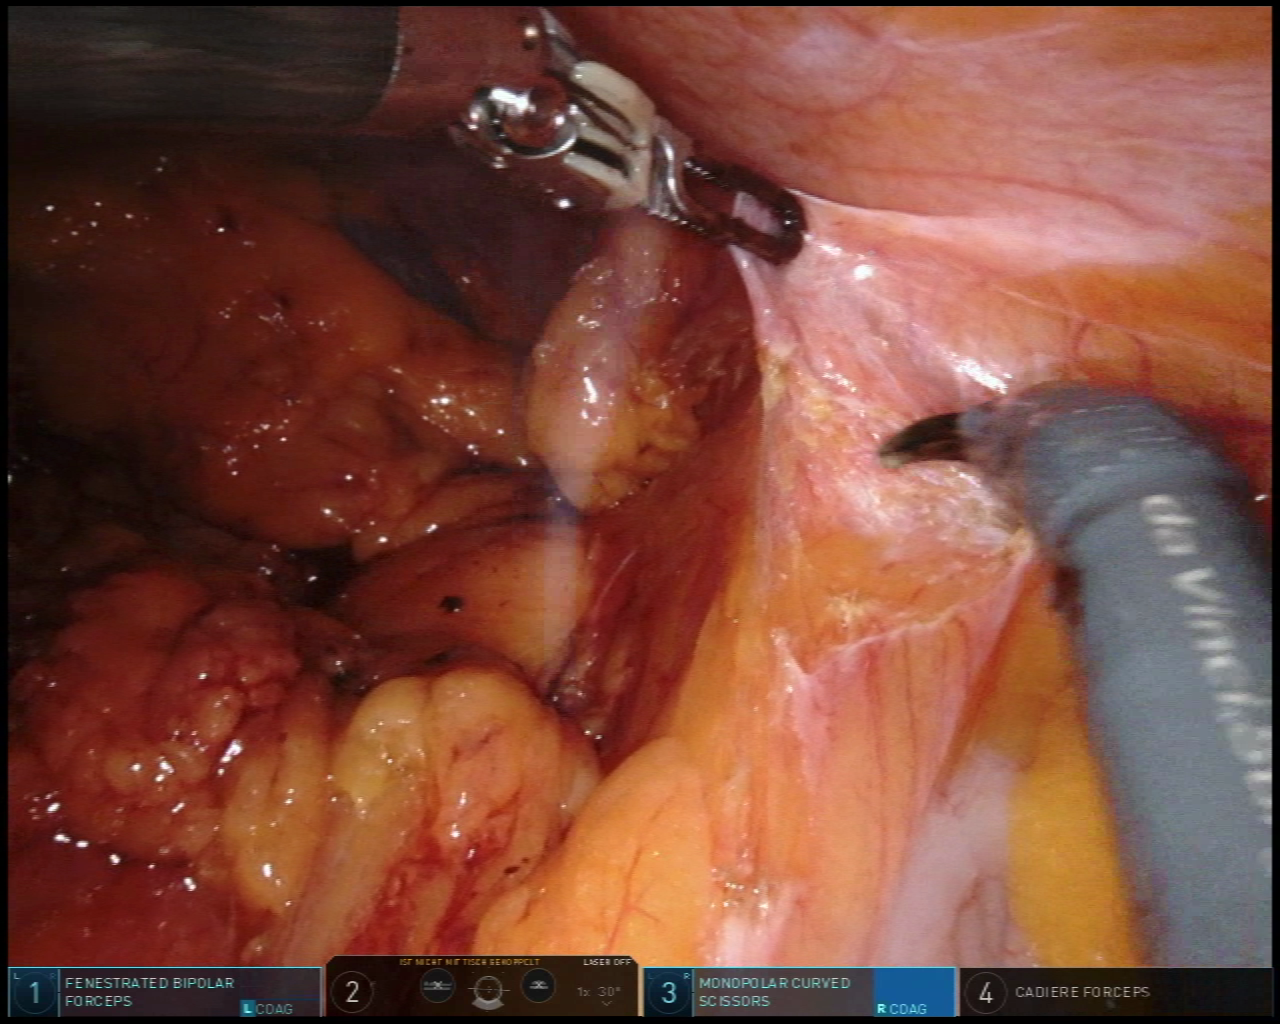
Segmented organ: abdominal_wall
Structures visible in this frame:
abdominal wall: yes
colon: yes
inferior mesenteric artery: no
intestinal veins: no
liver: no
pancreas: no
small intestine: no
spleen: no
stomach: no
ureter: no
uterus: no
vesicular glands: no